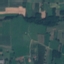
Label: Pasture